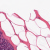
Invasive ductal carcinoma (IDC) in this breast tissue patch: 0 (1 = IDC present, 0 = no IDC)